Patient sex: M
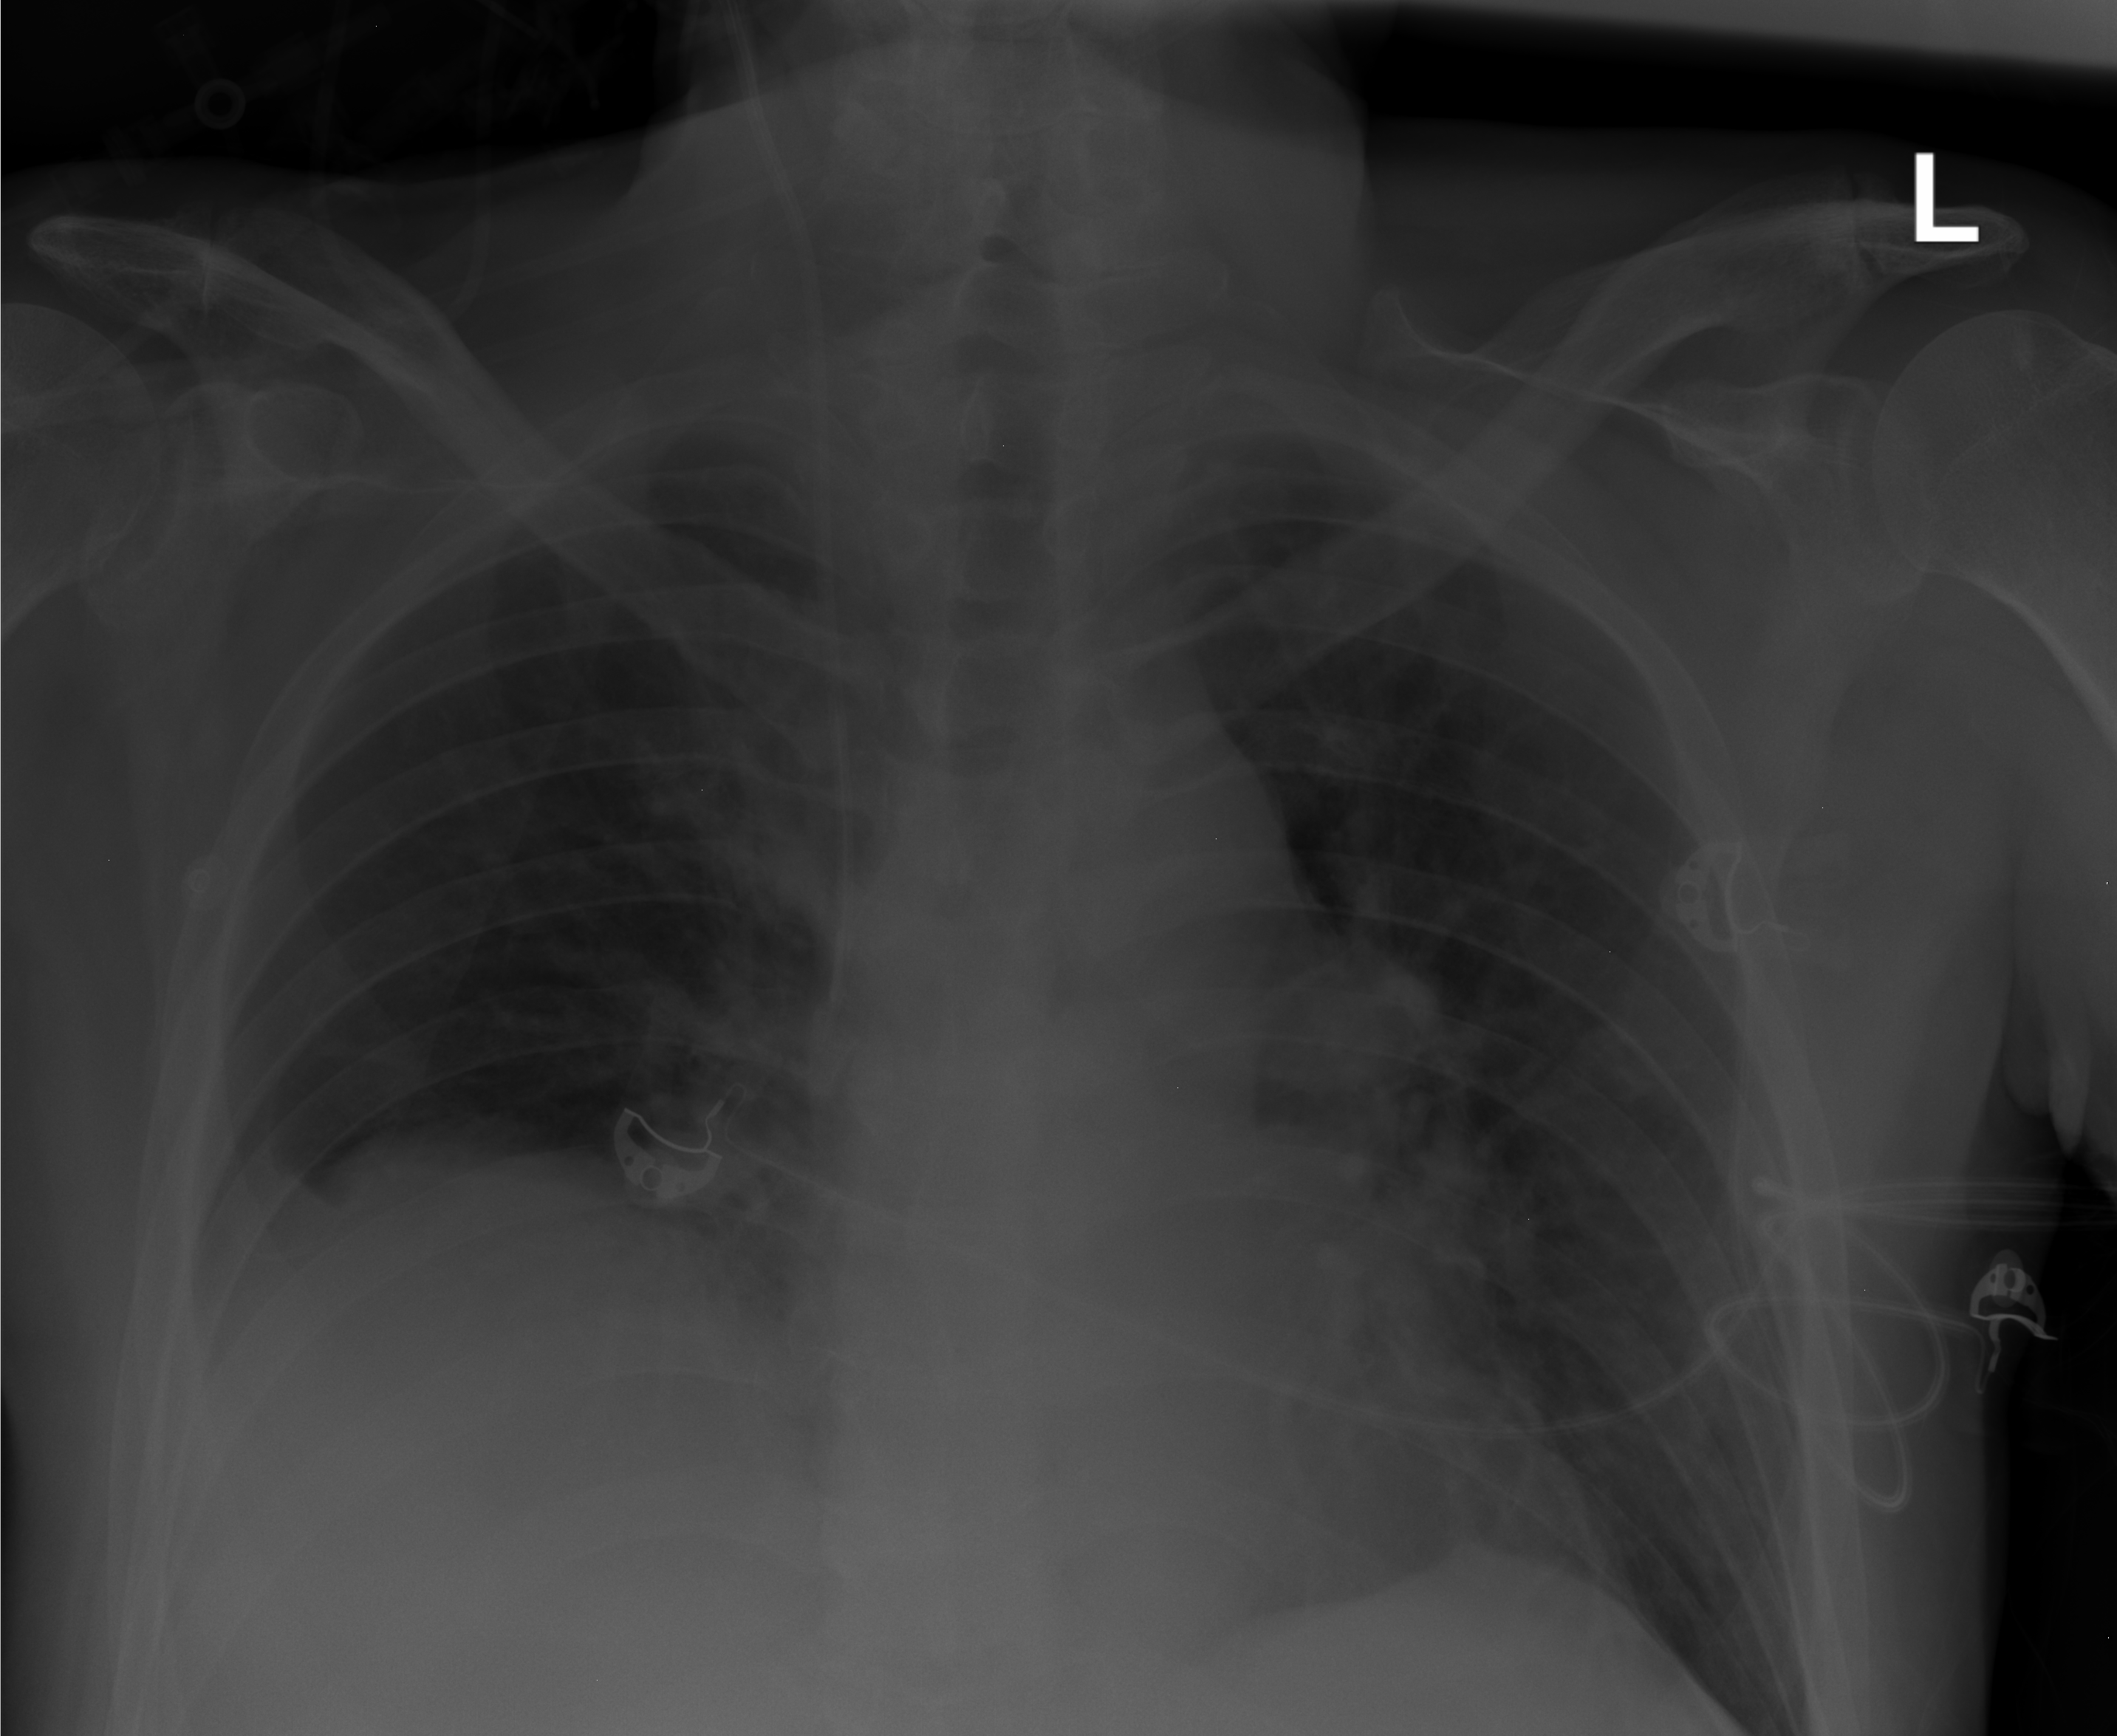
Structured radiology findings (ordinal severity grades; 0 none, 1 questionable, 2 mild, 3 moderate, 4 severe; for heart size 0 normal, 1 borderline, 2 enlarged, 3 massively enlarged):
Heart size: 0
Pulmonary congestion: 0
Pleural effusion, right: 0
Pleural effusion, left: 0
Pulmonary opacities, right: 0
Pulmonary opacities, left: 0
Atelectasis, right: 2
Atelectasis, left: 0